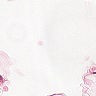
Metastatic tissue present: no